Interaction volume radius: 5 \u00c5
Interaction volume height: 10 \u00c5
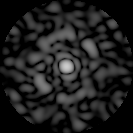
Disorder parameter: 0.8002